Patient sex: M
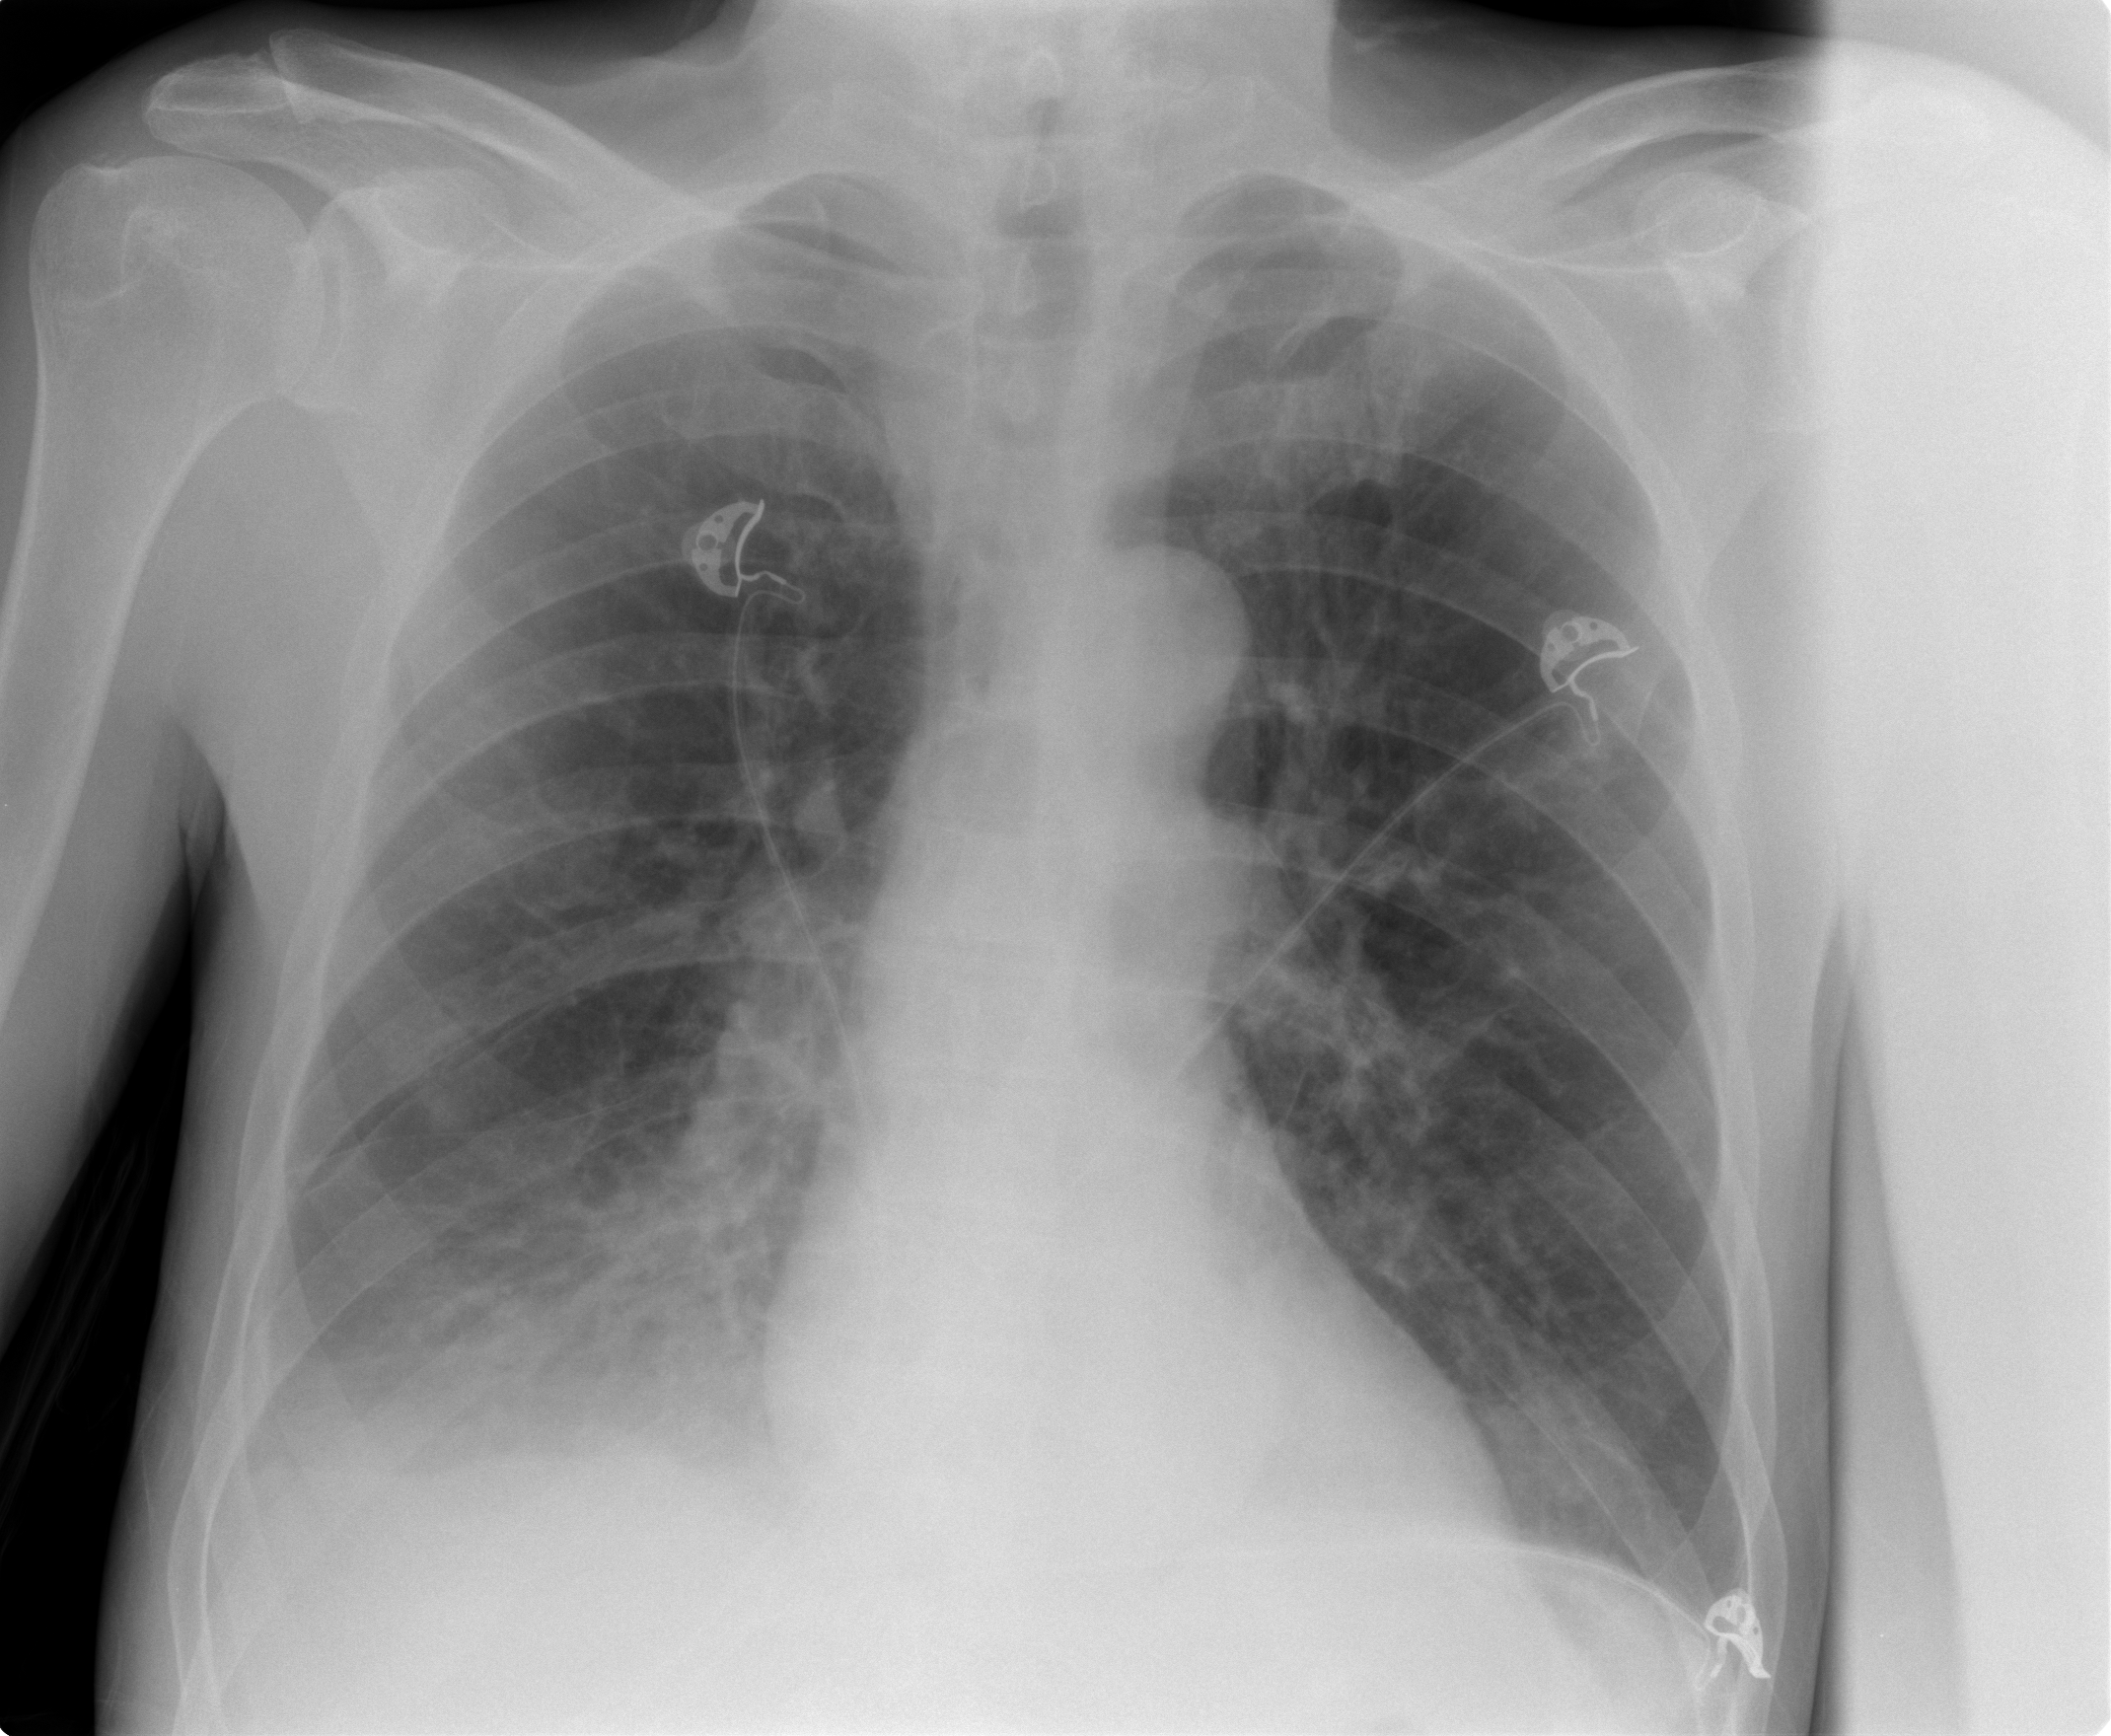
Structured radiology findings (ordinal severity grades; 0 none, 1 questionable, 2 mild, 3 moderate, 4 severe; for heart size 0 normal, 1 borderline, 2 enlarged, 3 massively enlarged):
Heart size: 0
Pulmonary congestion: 0
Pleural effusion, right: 2
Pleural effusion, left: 0
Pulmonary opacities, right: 2
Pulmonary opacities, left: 2
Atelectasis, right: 2
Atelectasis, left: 0